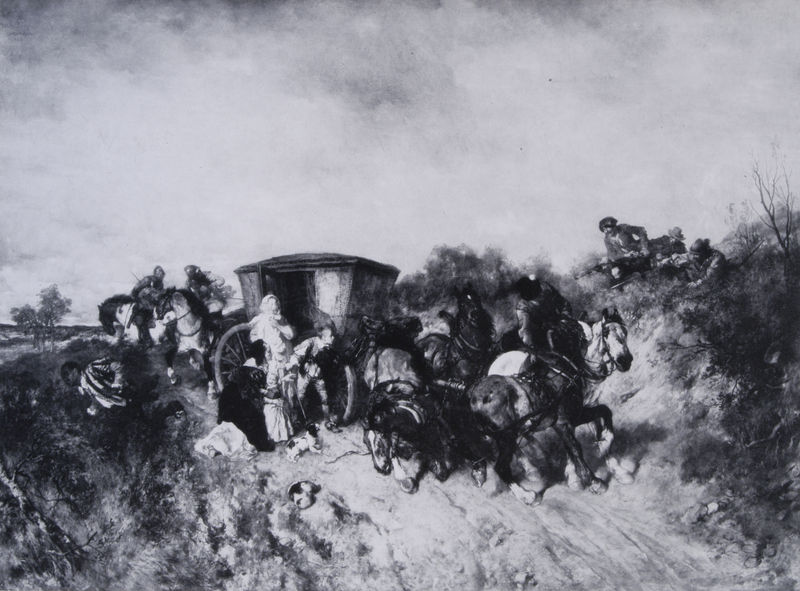
Titel: Überfall eines Reisewagens im 17. Jahrhundert
Künstler: Wilhelm von Diez
Standort: Frankfurt (am Main)
Institution: Das Städel, Städelsches Kunstinstitut und Städtische Galerie
Schlagwörter: baum, dunkel, gemälde, himmel, mann, schatten, weiß, wolken, aquarell, bäume, frauen, landschaft, menschen, sand, sitzen, äste, damen, frau, grau, hell, hut, hüte, licht, männer, schwarz, strasse, tür, zeichnung, dach, gras, hund, tier, tiere, weg, wiese, malerei, arme, stehen, stein, vorhang, öl, erde, feld, horizont, hügel, natur, zweige, büsche, gebüsch, pfad, sträucher, realismus, kind, personen, pflanzen, pferd, pferde, reiter, räder, beine, bewölkt, hufe, bündel, spuren, hang, gelände, ausflug, rast, kutsche, rad, wagen, böschung, men, soldaten, soldiers, women, junge, fahrspuren, flucht, foto, landstrasse, wandern, geschirr, druck, schwarz-weiß, raub, überfall, kutscher, flecken, schwarzer, ländlich, horses, sky, reise, zerstört, versteck, wegrand, gestrüpp, bushes, gallopp, gewehre, räuber, im freien, verstecken, black and white, abnehmen, angespannt, aussteigen, fahrer, fahrspur, fahrspure, gespann, habe, hinterhalt, hinterhatl, hohlweg, kabine, kruppe, postkutsche, reisende, scheu, scheuen, tempo, verloren, verschollen, wegelagerer, grautöne, children, galopp, pferdekutsche, trab, passagiere, kutzsche, carriage, banditen, confusion, lrad, pfderde